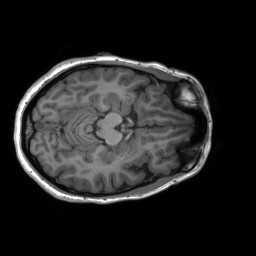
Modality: T1w
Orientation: coronal